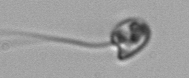
Label: flagellate_morphotype1